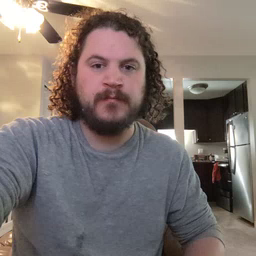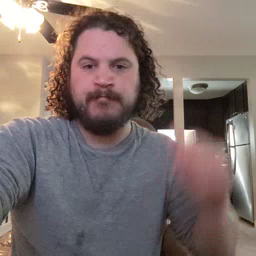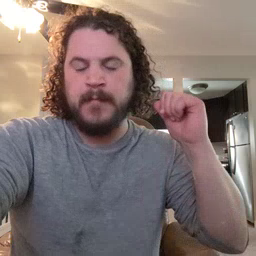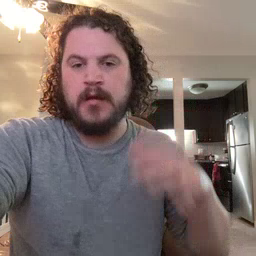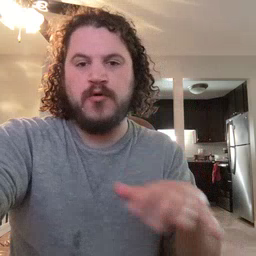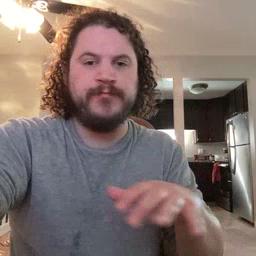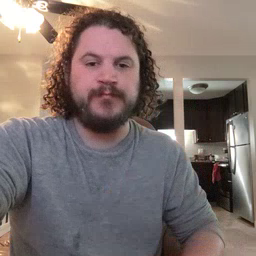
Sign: backyard